Aerial crown-view tile of a tropical tree (Barro Colorado Island, Panama), acquired 20250217:
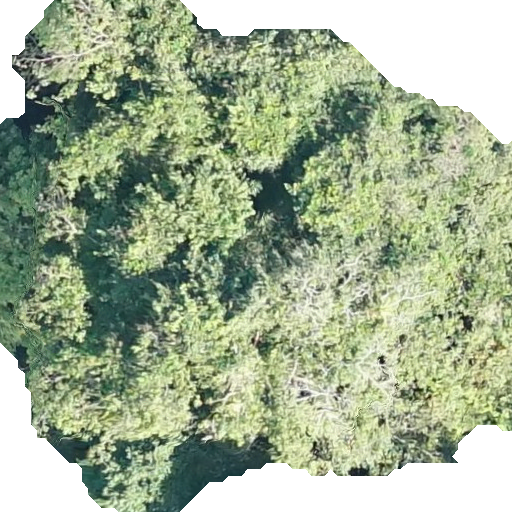
Species: Hura crepitans
GBIF accepted scientific name: Hura crepitans
Crown area: 361.14 m²